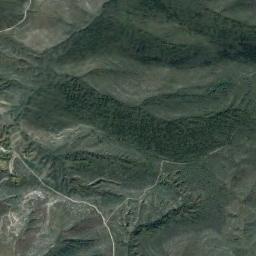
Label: mountain